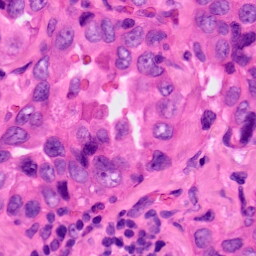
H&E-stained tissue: Lung